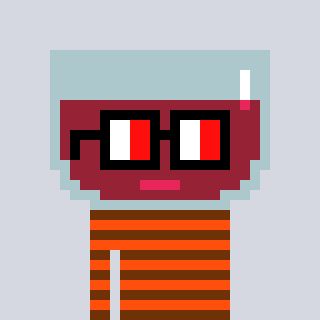
a pixel art character with square glasses with black frames and red eyes, a wine-shaped head and a orange-colored body on a cool background